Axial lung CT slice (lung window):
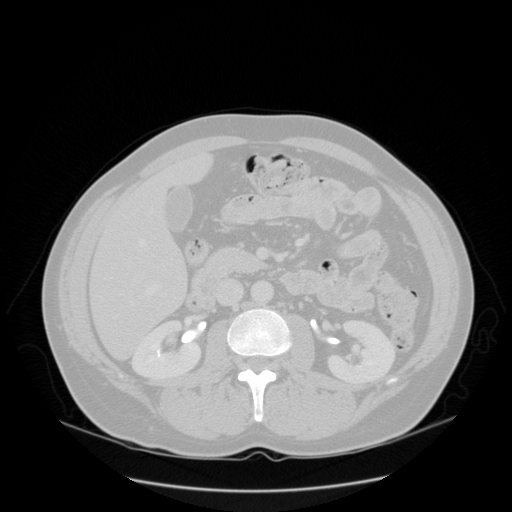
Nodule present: no